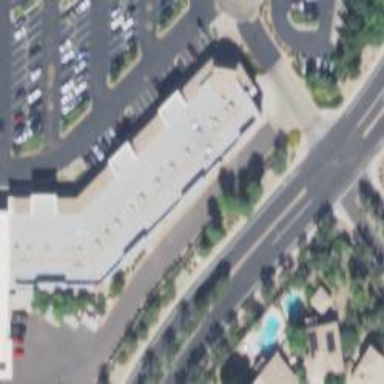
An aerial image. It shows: Healthcare clinic is depicted in the image.